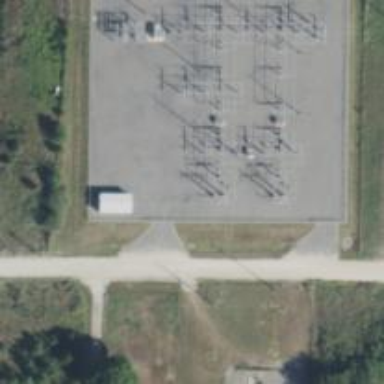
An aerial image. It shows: Switch used for power control.